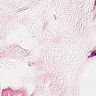
Metastatic tissue present: no